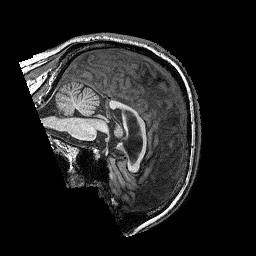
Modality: T1w
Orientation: sagittal
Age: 50
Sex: male
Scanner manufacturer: siemens
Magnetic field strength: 3 T
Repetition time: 2.25 s
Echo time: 0.00452 s